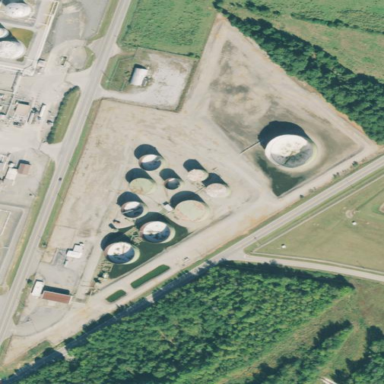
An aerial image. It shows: Industrial area designated as petroleum terminal.